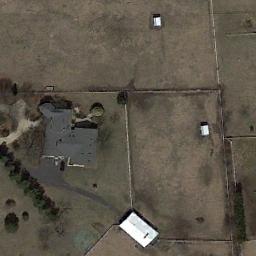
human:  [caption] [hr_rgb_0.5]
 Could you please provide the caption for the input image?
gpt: The sparse residential is on the bare land next to some trees .

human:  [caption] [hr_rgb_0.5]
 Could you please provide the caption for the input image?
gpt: The room is surrounded by trees .

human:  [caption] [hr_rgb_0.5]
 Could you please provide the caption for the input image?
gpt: Many trees are beside the sparse residential .

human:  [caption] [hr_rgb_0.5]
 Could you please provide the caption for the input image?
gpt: A house in a sparse neighborhood with farmland around it .

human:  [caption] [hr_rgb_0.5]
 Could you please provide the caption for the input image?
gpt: A sparse residential area with a black building and a white building .